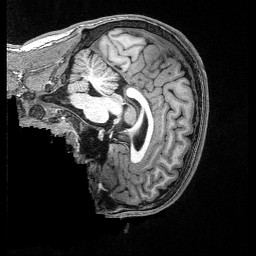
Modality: T1w
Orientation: sagittal
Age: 21
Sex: male
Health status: ill
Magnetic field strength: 3 T
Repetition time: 2.53 s
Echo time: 0.00331 s